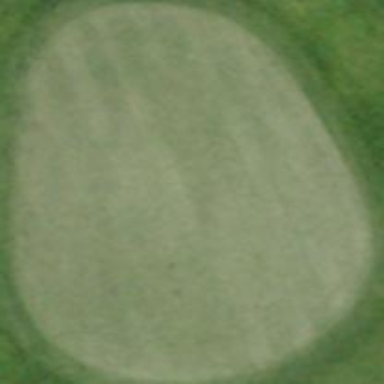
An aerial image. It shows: Golf green.